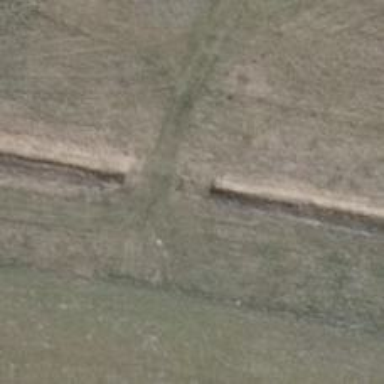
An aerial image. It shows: Culvert tunnel.